Question: I am using ubuntu, linux kernel 2.6.38. I usually use python2, today, I decide to try Python3. I downloads python3 and 'make install' it following the README. However,the python 3.2 interpreter can not recognize 'UP/SOWN/LEFT/RIGHT' keys, these keys are available in my python 2.7 interpreter. What's wrong did I make?

Another question is can I choose the python version which iPython use if I have python2.7 and python3.2 at the same time.
Best Regards.
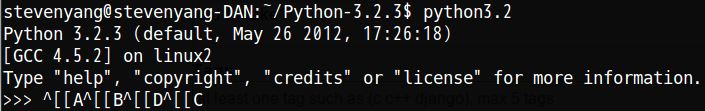
Answer: This happens if the <URL>
On Debian-derived distros like Ubuntu, the package is 'libreadline-dev'.
'''
sudo apt install libreadline-dev
'''
On Redhat-derived distros like Fedora, the package is named 'readline-devel'.
'''
sudo dnf install readline-devel
'''
You may be able to use the Editline library instead of Readline. It's basically a different library that does the same thing.